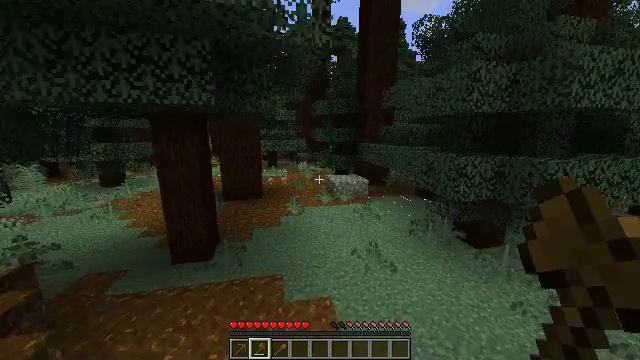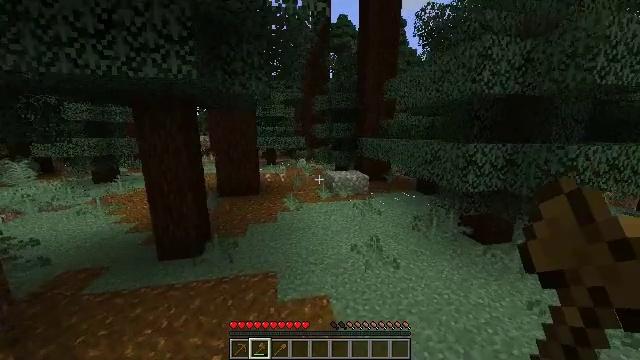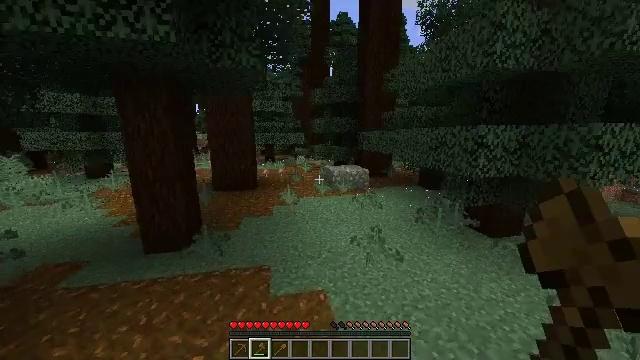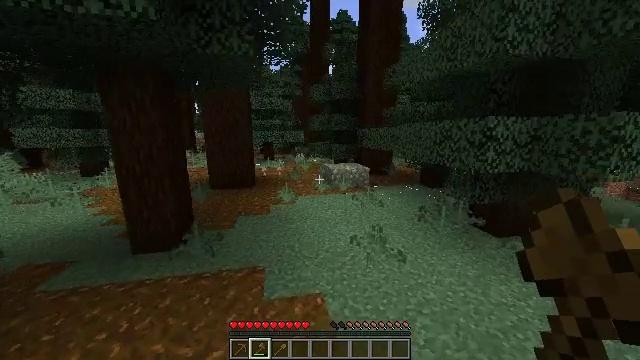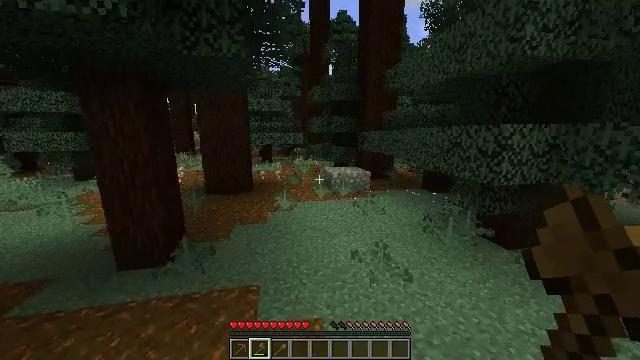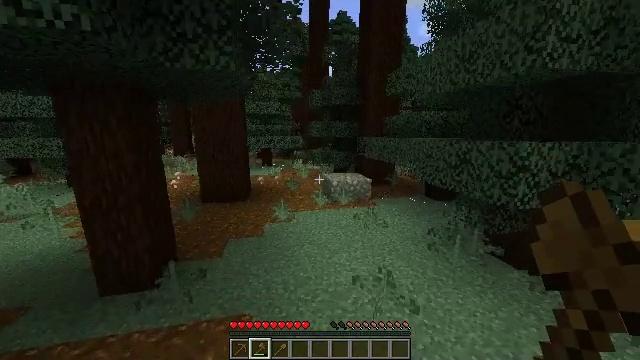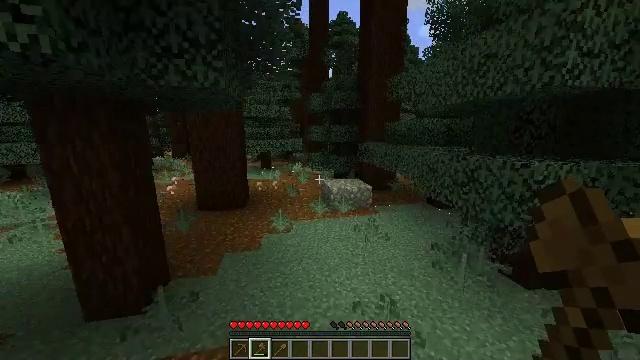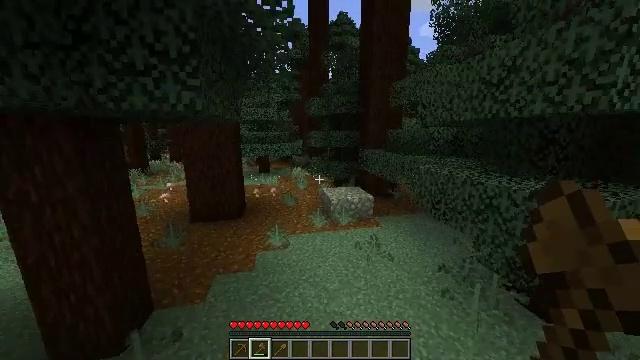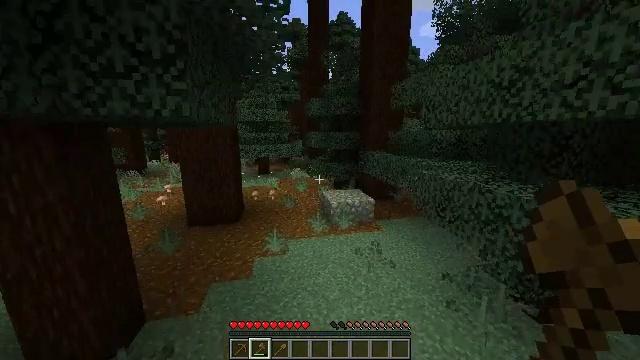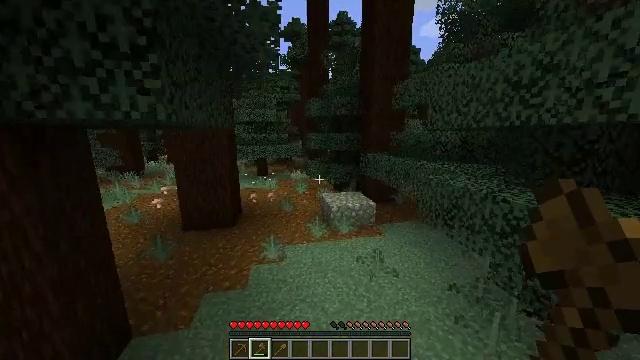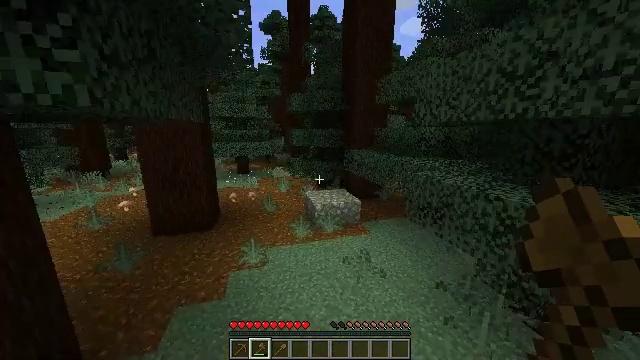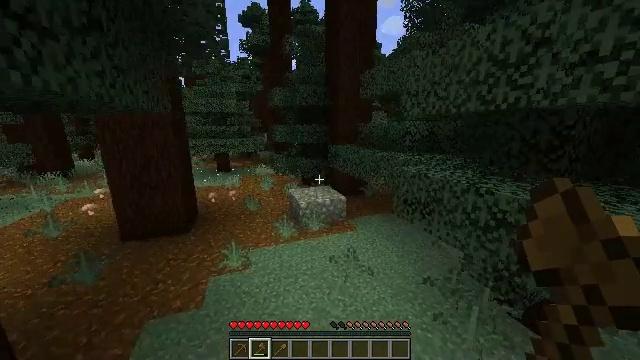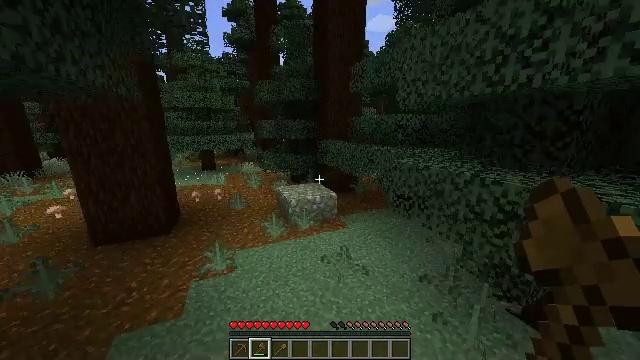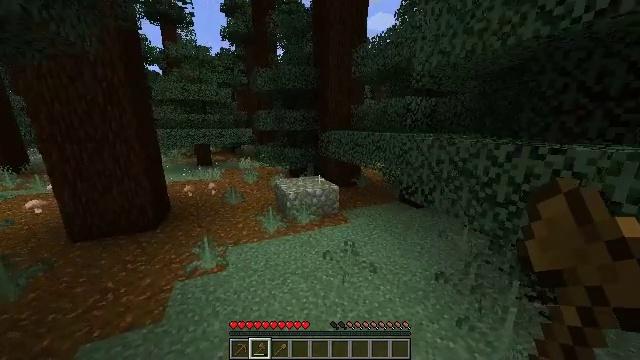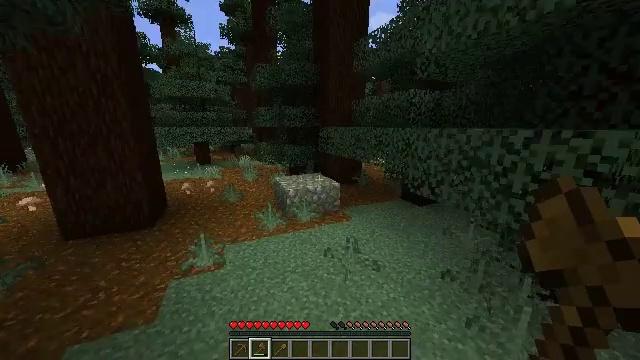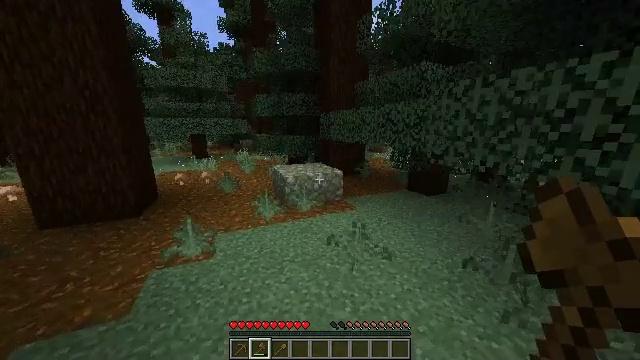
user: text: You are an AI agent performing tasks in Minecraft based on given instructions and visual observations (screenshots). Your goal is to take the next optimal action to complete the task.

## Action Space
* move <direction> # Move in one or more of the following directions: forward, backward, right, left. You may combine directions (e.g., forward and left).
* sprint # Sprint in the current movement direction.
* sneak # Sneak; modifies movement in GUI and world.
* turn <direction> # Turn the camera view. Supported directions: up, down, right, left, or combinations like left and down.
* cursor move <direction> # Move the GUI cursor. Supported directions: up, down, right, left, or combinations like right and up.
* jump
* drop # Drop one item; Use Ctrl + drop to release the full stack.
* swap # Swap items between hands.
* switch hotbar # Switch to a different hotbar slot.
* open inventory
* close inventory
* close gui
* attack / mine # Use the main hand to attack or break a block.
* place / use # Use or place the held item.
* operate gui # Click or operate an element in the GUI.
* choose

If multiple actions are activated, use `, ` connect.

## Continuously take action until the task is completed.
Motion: motion action
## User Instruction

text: Gather mossy cobblestone from a dungeon or ruin.
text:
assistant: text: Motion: move forward, sprint, jump
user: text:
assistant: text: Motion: move forward, sprint, jump
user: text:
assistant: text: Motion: move forward, sprint, jump
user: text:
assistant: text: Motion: move forward, sprint, jump
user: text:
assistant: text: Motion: move forward, sprint, jump
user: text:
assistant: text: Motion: move forward, sprint, jump
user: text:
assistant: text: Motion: move forward, sprint, jump
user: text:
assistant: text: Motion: move forward, sprint, jump
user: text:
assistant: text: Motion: move forward, sprint, jump
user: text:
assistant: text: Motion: move forward, sprint, turn right, jump
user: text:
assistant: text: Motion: move forward, sprint, turn right, jump
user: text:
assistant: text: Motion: move forward, sprint, turn right, jump
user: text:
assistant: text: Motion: move forward, sprint, jump
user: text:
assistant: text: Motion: move forward, sprint, jump
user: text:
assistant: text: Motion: move forward, sprint
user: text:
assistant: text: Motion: move forward, sprint, turn left
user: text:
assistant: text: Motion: move forward, sprint, turn left and up
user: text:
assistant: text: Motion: move forward, sprint, turn left and up
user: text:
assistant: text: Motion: move forward, sprint, turn up
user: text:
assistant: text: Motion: move forward, sprint
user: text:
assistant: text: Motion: move forward, sprint
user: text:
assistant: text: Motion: move forward, sprint
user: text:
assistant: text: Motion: move forward, sprint
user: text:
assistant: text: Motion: move forward, sprint
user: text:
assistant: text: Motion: move forward, sprint
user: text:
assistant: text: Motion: move forward, sprint
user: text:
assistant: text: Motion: move forward, sprint, jump
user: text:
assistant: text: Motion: move forward, sprint, jump
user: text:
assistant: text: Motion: move forward, sprint, jump
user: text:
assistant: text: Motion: move forward, sprint, jump